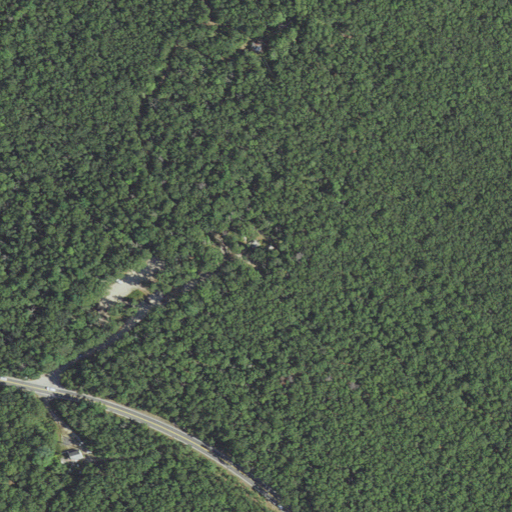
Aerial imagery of island in Massachusetts named Cleft Rock containing deciduous forest, mixed forest, low intensity development, grassland, and medium intensity development